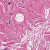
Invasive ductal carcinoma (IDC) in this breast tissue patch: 0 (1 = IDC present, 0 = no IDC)